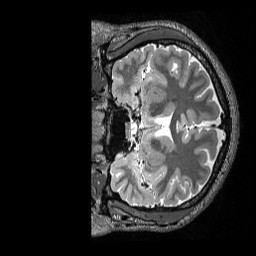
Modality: T2w
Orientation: coronal
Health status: healthy
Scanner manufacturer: siemens
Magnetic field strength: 3 T
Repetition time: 3.2 s
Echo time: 0.565 s